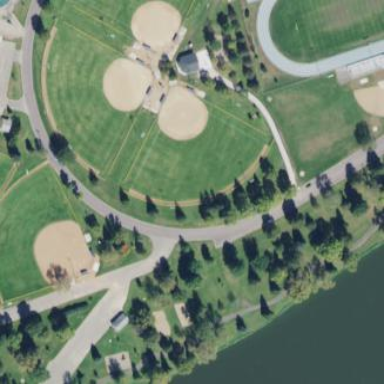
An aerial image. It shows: Baseball pitch for leisure and sports activities.